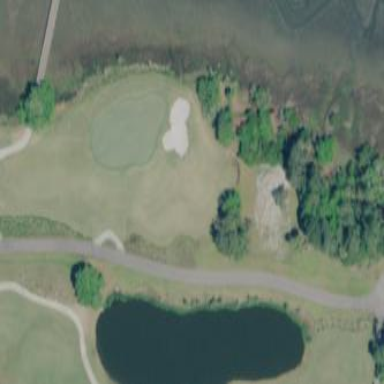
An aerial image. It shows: Rough grassy area used for golf.